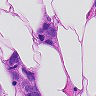
Metastatic tissue present: yes